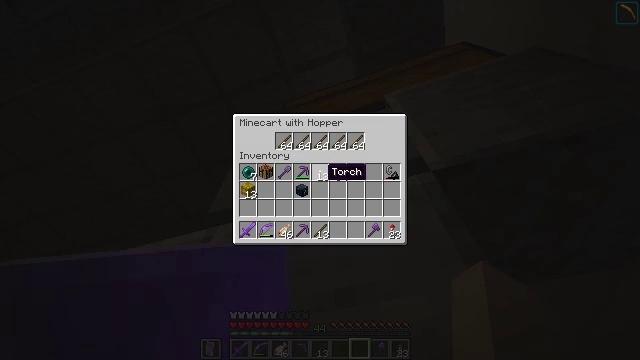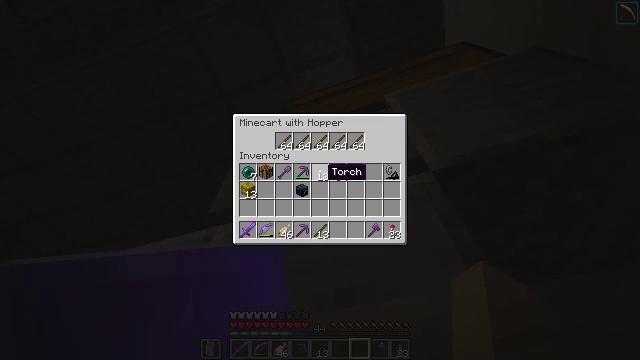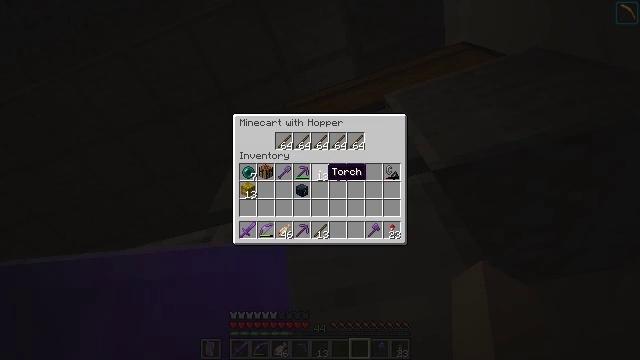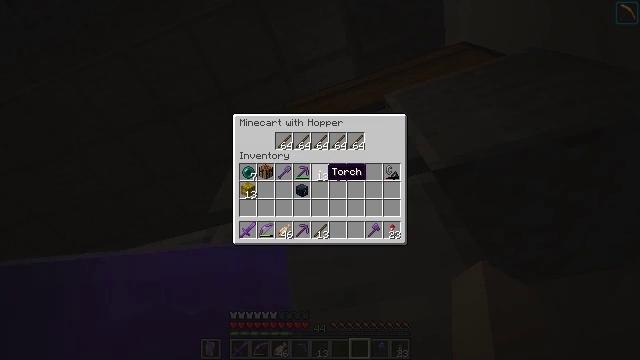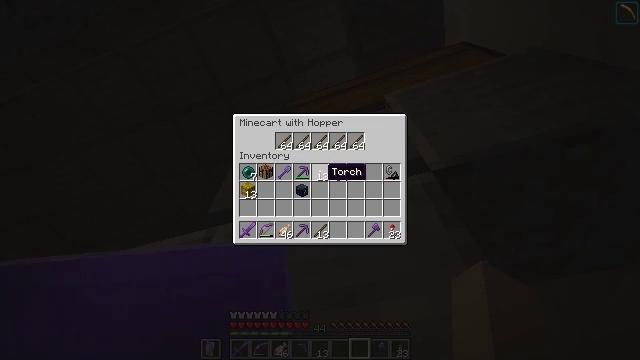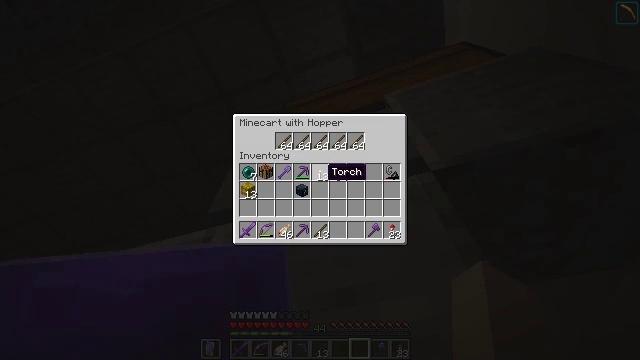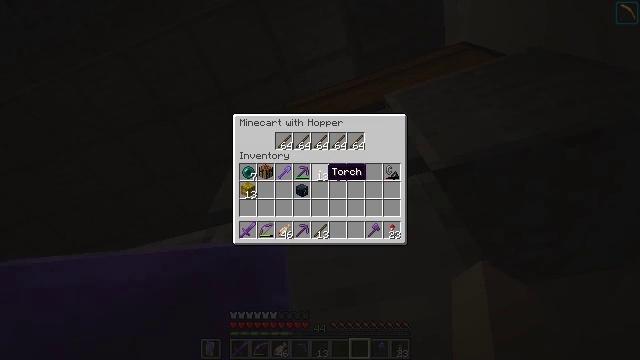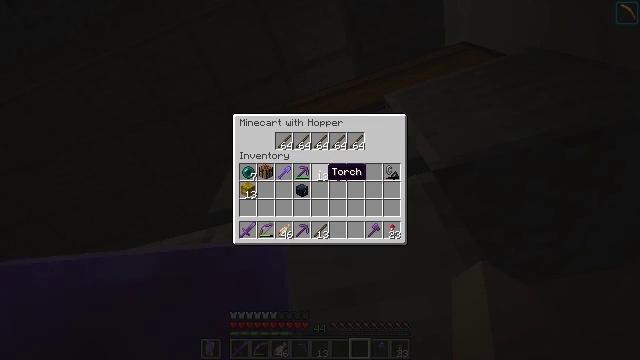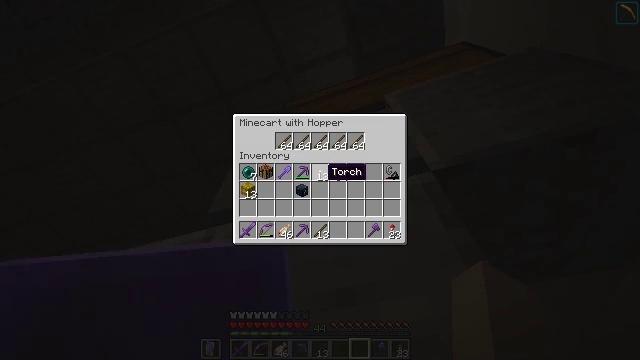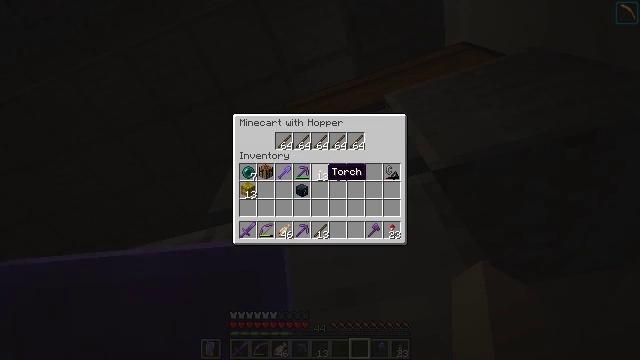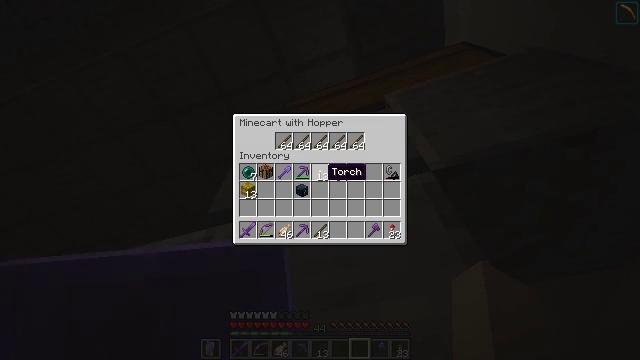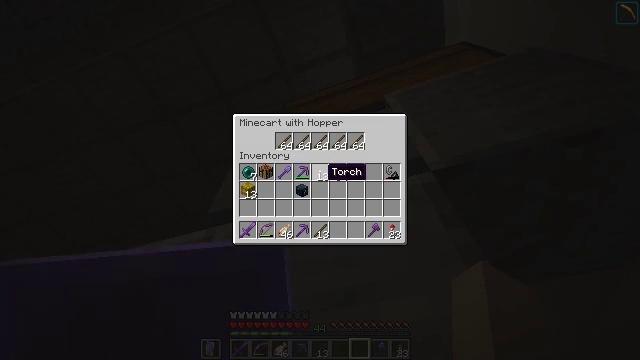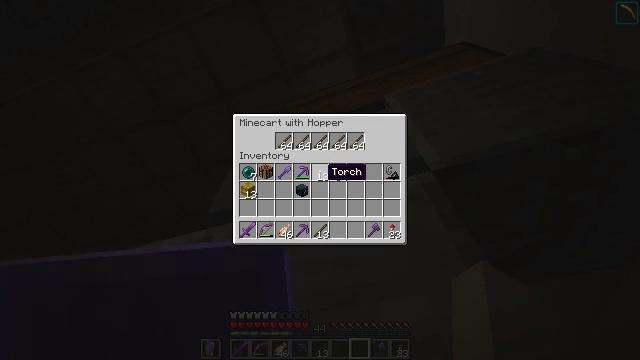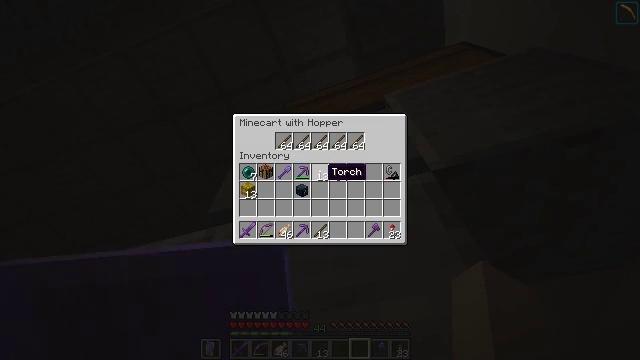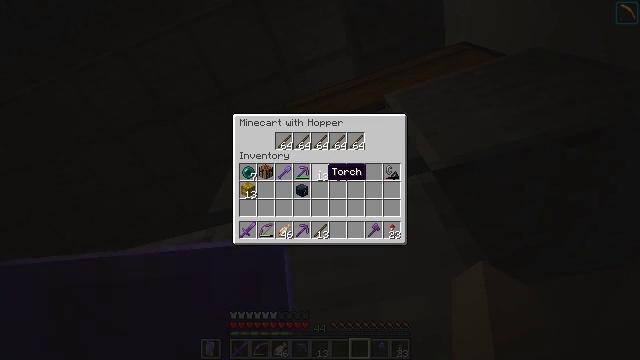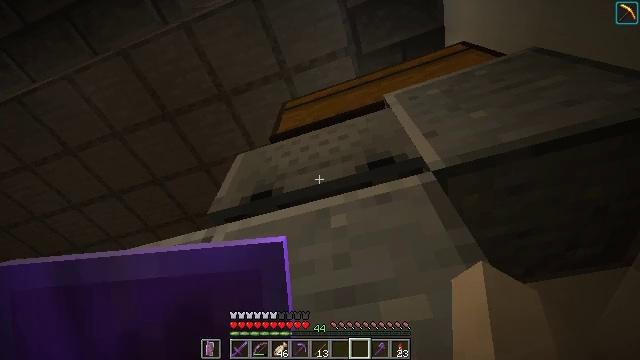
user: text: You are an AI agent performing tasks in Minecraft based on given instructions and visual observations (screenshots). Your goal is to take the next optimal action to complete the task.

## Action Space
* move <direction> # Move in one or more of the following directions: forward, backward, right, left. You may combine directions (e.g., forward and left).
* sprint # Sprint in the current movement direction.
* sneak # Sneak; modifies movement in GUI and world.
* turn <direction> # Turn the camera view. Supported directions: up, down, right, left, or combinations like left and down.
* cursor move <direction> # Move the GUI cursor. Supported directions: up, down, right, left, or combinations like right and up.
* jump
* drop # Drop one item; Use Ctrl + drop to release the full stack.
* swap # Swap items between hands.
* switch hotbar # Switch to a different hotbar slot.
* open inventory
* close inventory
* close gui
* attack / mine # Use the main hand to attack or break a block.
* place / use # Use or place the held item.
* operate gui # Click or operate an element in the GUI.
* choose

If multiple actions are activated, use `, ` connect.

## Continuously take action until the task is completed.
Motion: motion action
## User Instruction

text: craft item soul torch
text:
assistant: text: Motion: no_op
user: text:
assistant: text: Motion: no_op
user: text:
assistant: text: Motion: no_op
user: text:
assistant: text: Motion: no_op
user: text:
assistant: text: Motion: no_op
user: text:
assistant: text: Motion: no_op
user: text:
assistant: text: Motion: no_op
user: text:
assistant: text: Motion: no_op
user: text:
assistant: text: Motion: no_op
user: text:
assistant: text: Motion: no_op
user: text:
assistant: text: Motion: no_op
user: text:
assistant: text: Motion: no_op
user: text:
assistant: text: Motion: no_op
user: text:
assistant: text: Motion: no_op
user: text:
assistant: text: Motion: no_op
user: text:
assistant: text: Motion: no_op
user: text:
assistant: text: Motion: no_op
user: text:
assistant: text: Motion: no_op
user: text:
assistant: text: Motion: no_op
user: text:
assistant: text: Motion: no_op
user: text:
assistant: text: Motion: no_op
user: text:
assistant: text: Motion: no_op
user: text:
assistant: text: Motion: turn right and up
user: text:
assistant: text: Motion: turn right and up
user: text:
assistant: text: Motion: no_op
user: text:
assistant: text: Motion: no_op
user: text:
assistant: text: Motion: no_op
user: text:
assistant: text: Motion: no_op
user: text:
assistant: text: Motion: no_op
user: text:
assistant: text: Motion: no_op